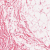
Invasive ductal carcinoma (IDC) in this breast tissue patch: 0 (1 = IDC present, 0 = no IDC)